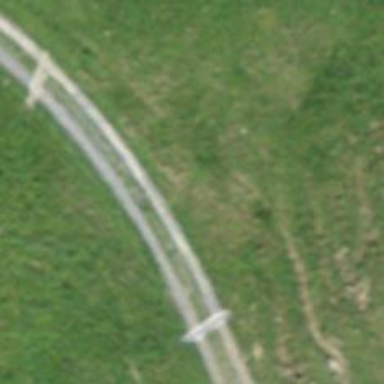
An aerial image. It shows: Track with grade 3 surface.